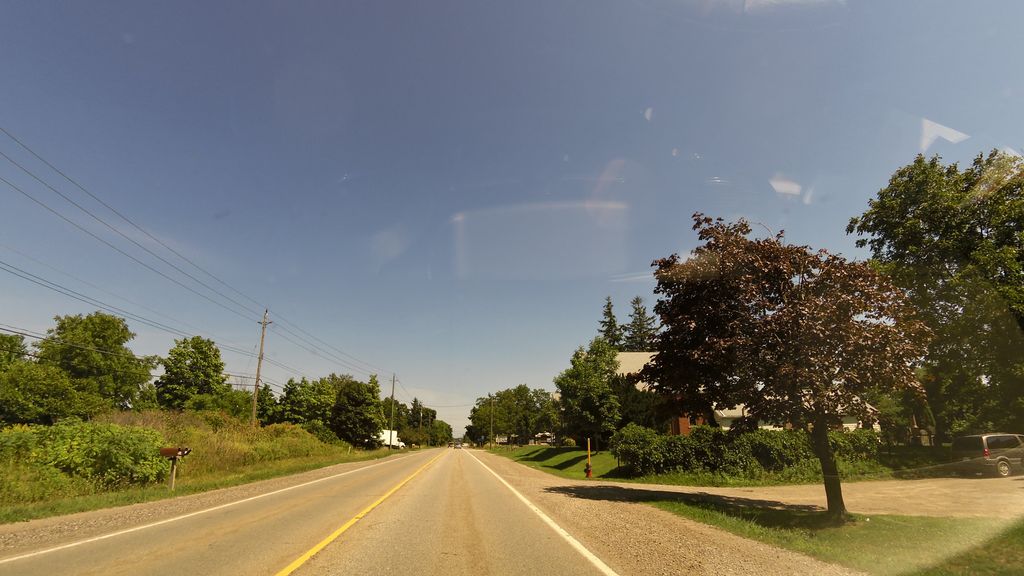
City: hamilton